Question: I'm having a problem with my rendering cycle using libgdx, basically I need to fill an area with a square texture, and the last part of this area may be smaller or with a different shape than the texture, so it means that i need to render a quad of arbitrary form and slap the texture on it, cutting the parts I don't need.

I'm a bit lost on how to do this, so far I've seen that the PolygonRegion and PolygonSpriteBatch might do it for me, but I'm a bit wary of instancing a new heavy object I'll use only on one object.
Is there any alternative? Perhaps the Mesh class but i'd like to be certain.
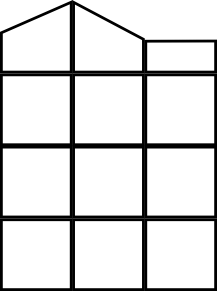
Answer: I suggest using a 'Mesh' to define exactly what region you want. Defining the vertex points and mapping those to the texture coordinates is a bit fiddly, but its good to know what's going on underneath some of the higher level APIs (like the *Batch bits). Additionally, the *Batch APIs are designed to share the weight of uploading a single texture across multiple objects, which sounds like it might not apply in this case. (On the other hand, even if the Batch objects are a bit "heavyweight", they may not actually be a problem in practice.)
Another approach to consider is to render the object as a square mesh, but to define your texture with transparent pixels for all the pixels outside the region. (I'm assuming the non-square shape is something you can know offline, and isn't dynamic.)